Question: I am rendering a html page with a list of things with an option to edit any one of them.
Draft:

On clicking on any of the item, makes a server call and effectively an update in the database.
Now, What i want to do is, When the list is long and the page is scrolled all the way to the bottom (for eg. ITEM 1000) and the user makes any server request,
after the page is reloaded, the user should be scrolled down at the exact item. Is this possible?
What is a good way to approach this functionality?
I am aware of anchor tag and name attribute and then posting 'url.com/#anchorTagName'. But in case of server call, we dont provide any urls, its just a form.submit
Any suggestions are much appreciated!
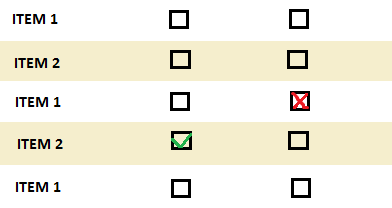
Answer: Anchor tag is the best approach 'url.com/#anchorTagName' but as you said the server doesn't provide it.
Here are some other alternatives:
Once the server call is made and the data is loaded successfully in the DB, set a session variable. (session variable will contain tag)
In the UI using scriplet, assign the session variable to a javascript variable.
Now on page load, let the javascript to get the variable and scroll to the particular location.
example:
'''
<script type="text/javascript">
window.onload = function() {
var scrollNow = "#<%=session.getAttribute('')%>"
window.location.href = scrollNow; // this will take to the particular element based on the ID
}
</script>
'''
Another option, is to append the location in query string. Same way get the location and let the javascript do its part just like before :)
In the form submit, handle the event via javascript before submitting the form.
Construct the action url dynamically with the hash tag and send it to the server.
So when the server receives it, it will ignore the anchor tag and will process the data.
When the page refershes again, the page scroll to the previous location as the anchor tag will be there in the URL :)